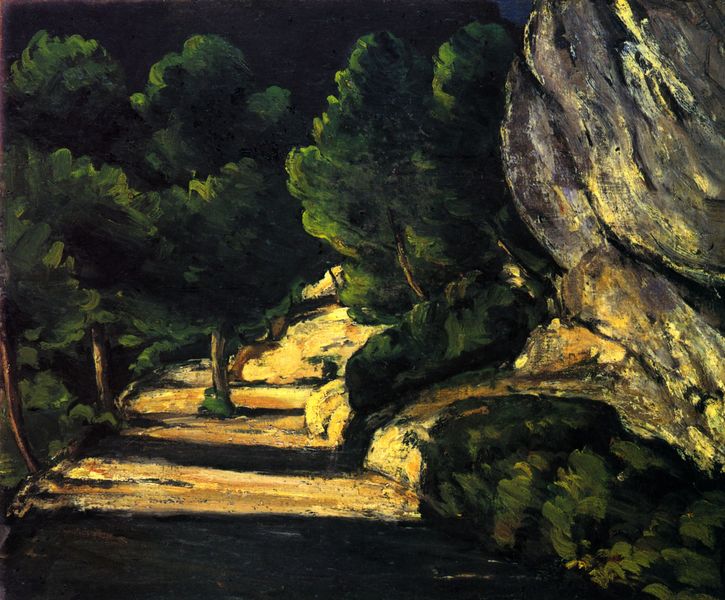
Titel: Landschaft
Künstler: Paul Cézanne
Standort: Frankfurt (am Main)
Institution: Das Städel, Städelsches Kunstinstitut und Städtische Galerie
Schlagwörter: baum, berg, blau, blätter, dunkel, felsen, gemälde, gestein, himmel, laub, schatten, bäume, cezanne, gelb, grün, impressionismus, landschaft, ocker, sand, äste, abend, braun, bunt, grau, hell, licht, nacht, schwarz, strasse, weiss, blick, weg, beige, expressionismus, flächig, stein, steine, öl, ast, baumstamm, erde, hügel, natur, stamm, zweige, busch, büsche, gebüsch, pastos, pfad, sonne, sträucher, boden, gold, pflanze, pflanzen, england, wald, farbig, sommer, süden, abhang, lehm, warm, berge, fels, fläche, gebirge, leer, sonnenlicht, allee, baumreihe, dunkelgrün, farbe, lila, violett, spalten, steil, van gogh, stämme, vert, lichteinfall, allein, gewächs, menschenleer, mondlicht, waldrand, lichtung, leinwand, sonnig, pinselstrich, leben, verwischt, kiefer, expressiv, paul cezanne, sombre, laubbäume, nadelbäume, kiefern, pinien, icht, pinie, lumière, ombre, hohlweg, waldweg, kräftig, arbre, lanschaftsmalerei, verdure, findling, nuit, wanderweg, stien, pierre, raun, spazierweg, rochers, arbres, landchaft, rocher, rün, chemin, hatten, vent, farbspiel, cker, englamd, onnenlicht, eg, #bäume, arbustre